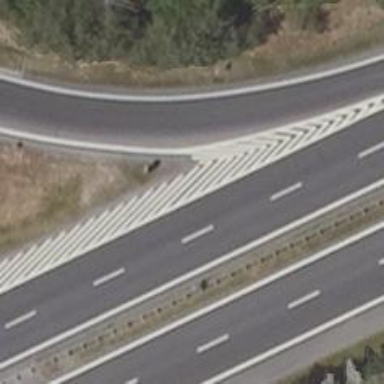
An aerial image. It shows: Asphalt trunk highway.